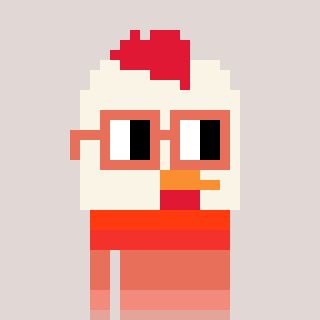
a pixel art character with square orange glasses, a chicken-shaped head and a computerblue-colored body on a warm background